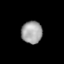
Tissue: lung
Cell type: Others
Senescence score: 0.1848
Nuclear area (px): 460
Mean DAPI intensity: 160.261